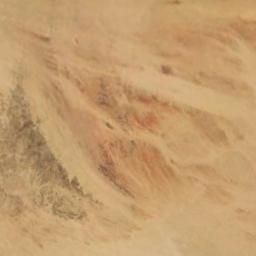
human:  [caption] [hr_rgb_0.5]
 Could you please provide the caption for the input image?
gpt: The desert is full of yellow sand .

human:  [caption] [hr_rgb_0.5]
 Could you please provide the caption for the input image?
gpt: There is a little grain in this desert .

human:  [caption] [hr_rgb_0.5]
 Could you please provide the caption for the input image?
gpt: The desert has yellow sand and the desert terrain is rugged .

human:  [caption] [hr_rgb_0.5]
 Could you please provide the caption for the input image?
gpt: This is a yellow sand dune on the side .

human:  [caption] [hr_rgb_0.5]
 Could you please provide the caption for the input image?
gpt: A yellow desert with some dunes .